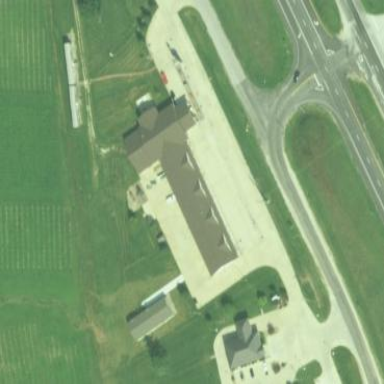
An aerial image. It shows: Building that is motel.